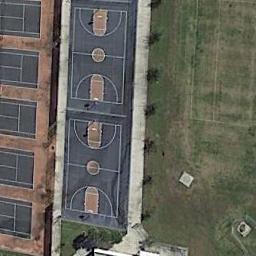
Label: basketball_court